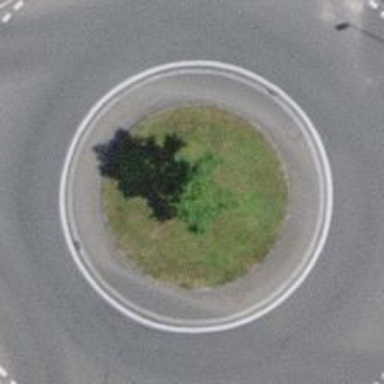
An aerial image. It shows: Unclassified road with asphalt surface leading to roundabout.